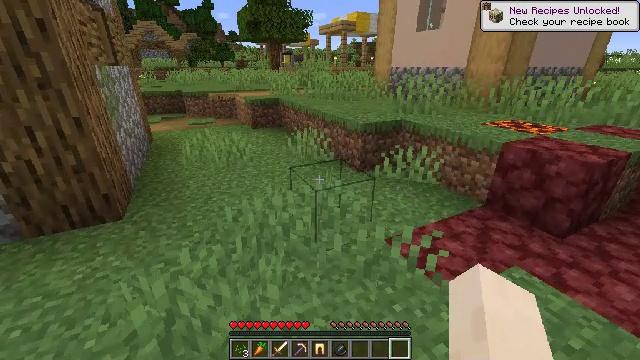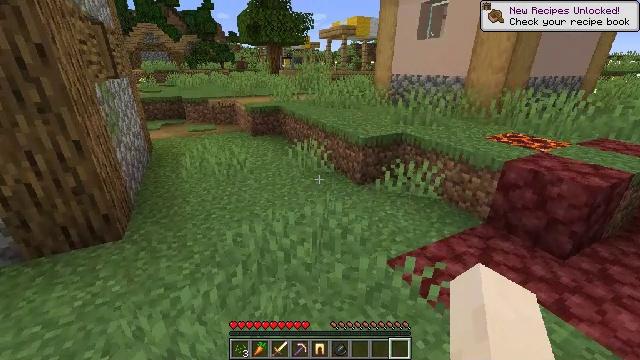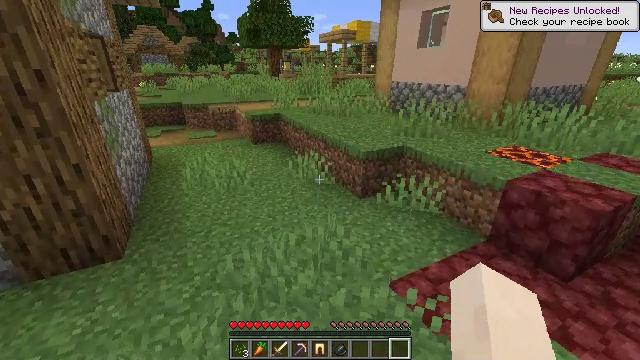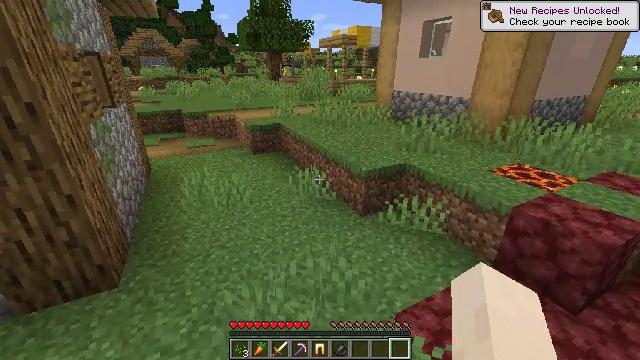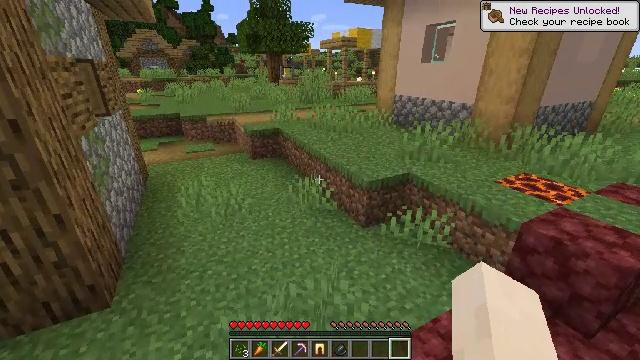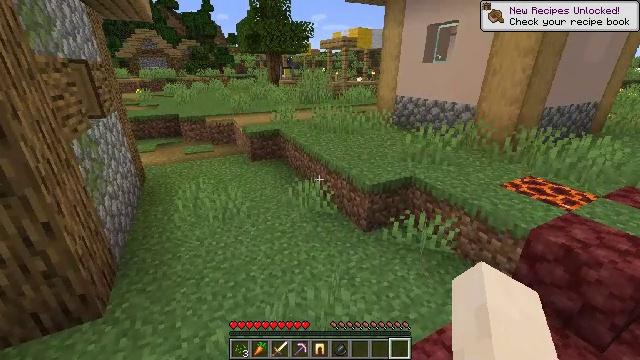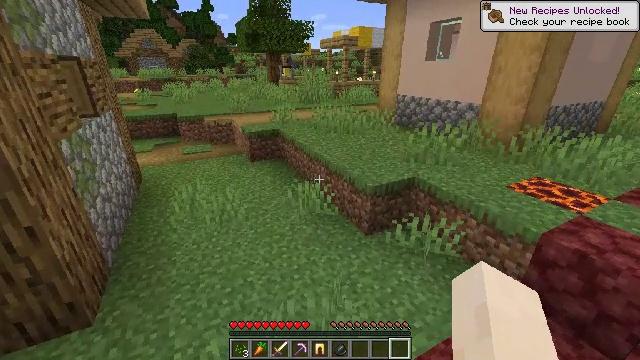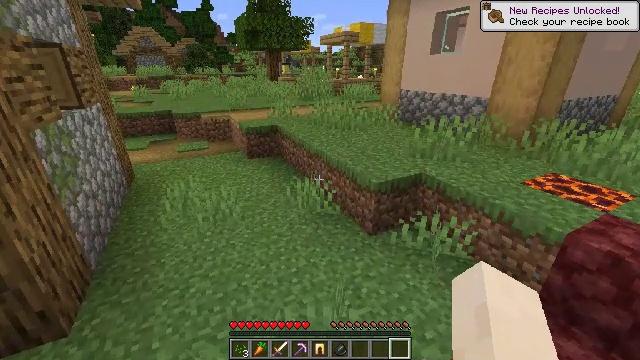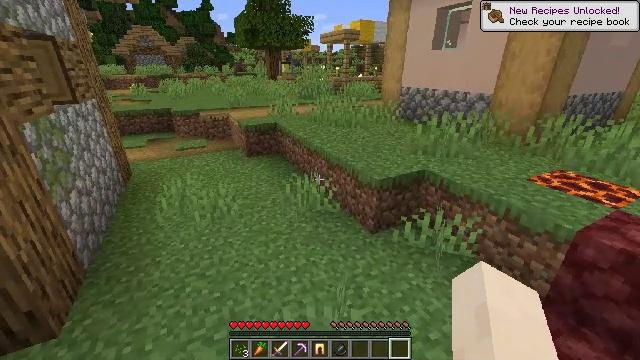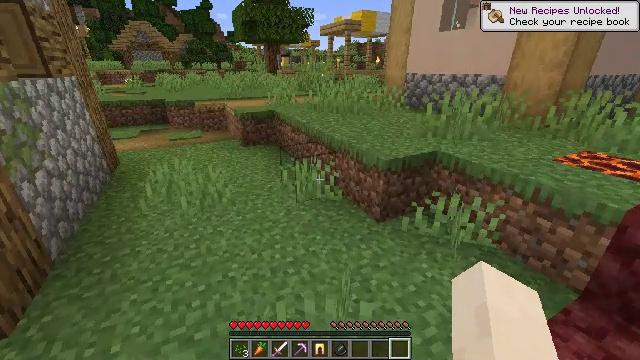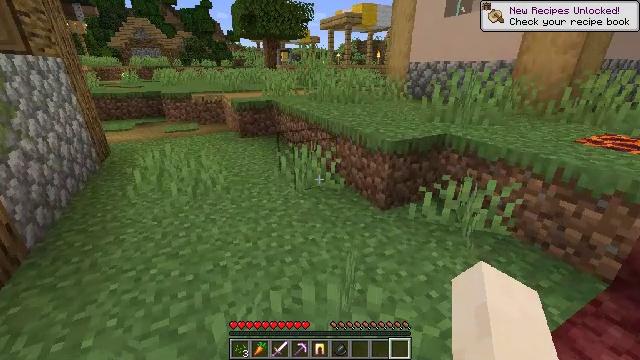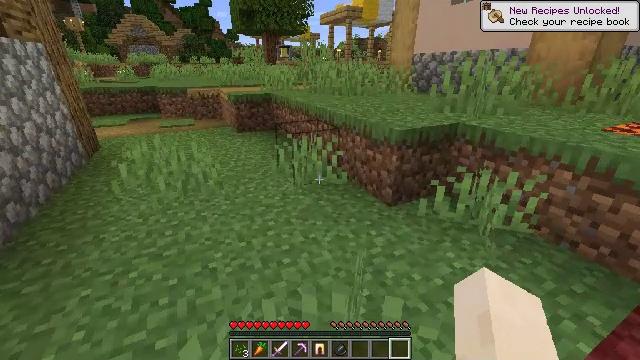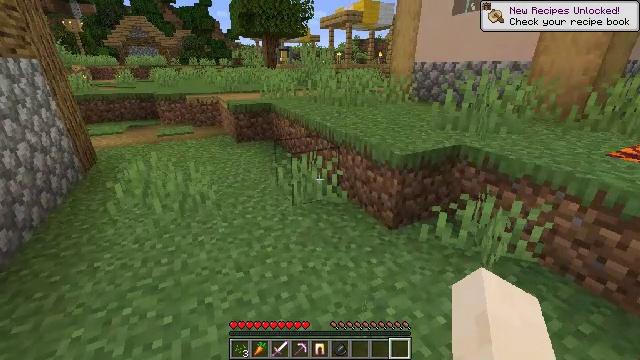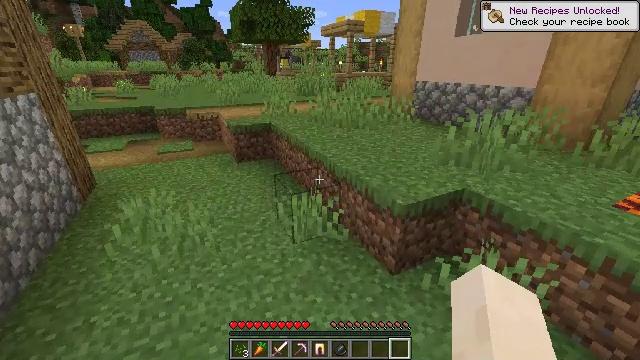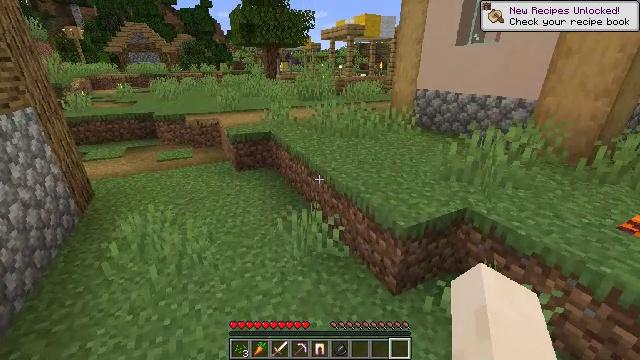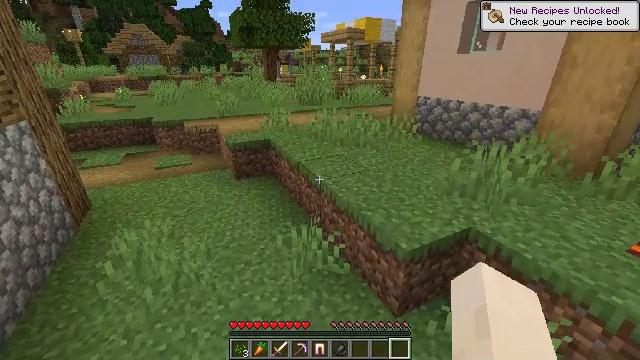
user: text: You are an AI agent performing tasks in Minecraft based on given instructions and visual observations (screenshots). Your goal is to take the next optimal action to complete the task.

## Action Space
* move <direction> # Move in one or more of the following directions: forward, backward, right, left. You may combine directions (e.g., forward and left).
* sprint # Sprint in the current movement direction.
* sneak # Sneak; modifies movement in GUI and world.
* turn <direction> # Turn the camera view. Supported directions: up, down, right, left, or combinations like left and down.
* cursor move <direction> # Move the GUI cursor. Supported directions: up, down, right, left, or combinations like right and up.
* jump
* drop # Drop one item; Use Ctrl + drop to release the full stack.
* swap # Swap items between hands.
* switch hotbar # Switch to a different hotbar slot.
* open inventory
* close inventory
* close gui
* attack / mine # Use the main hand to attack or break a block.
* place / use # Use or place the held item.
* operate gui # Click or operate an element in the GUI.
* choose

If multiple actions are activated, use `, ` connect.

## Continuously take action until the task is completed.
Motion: motion action
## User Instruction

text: Digging the cobblestone underground.
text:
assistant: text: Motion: move forward, jump
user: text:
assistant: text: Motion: move forward, jump
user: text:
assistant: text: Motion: move forward, jump
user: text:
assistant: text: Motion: move forward, jump
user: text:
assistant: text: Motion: move forward, jump
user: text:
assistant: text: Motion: move forward, jump
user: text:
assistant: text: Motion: move forward, jump
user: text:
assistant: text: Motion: move forward, jump
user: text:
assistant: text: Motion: move forward, jump
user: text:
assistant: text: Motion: move forward, jump
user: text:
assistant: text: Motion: move forward, jump
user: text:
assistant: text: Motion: move forward, jump
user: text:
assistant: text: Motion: move forward, jump
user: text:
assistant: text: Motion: move forward, jump
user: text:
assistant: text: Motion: move forward, jump
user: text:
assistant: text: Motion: move forward, jump
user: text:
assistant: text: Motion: move forward, jump
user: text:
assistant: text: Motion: move forward, jump
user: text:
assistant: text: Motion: move forward, jump
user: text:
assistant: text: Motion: move forward, jump
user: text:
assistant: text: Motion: move forward, jump
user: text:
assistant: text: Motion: move forward, jump
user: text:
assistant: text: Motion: move forward, jump
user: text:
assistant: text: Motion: move forward, jump
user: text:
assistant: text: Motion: move forward, jump
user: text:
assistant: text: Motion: move forward, jump
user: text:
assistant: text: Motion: move forward, jump
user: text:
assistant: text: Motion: move forward, jump
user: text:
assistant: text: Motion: move forward, jump
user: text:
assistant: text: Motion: move forward, jump